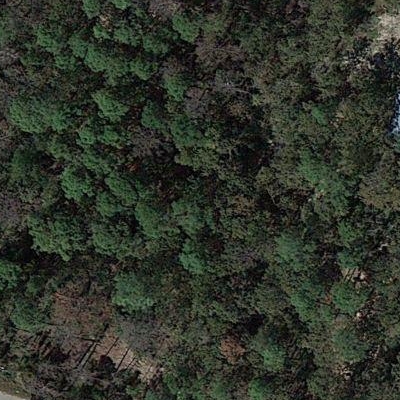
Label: eForest